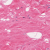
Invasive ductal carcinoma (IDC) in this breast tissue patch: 0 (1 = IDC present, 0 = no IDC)